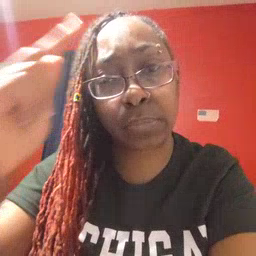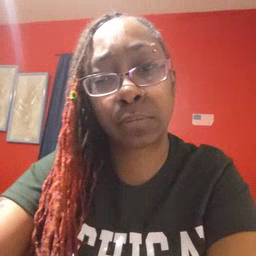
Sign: penny